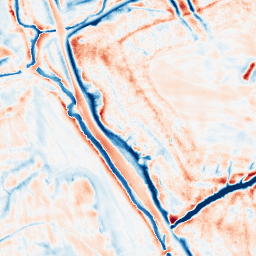
Category: edge_preserving
Decomposition family: bilateral
Decomposition parameters: d: 21
sigma_color: 25
sigma_space: 150
Upsampling method: quintic
Upsampling parameters: scale: 4
Upsampling scale: 4